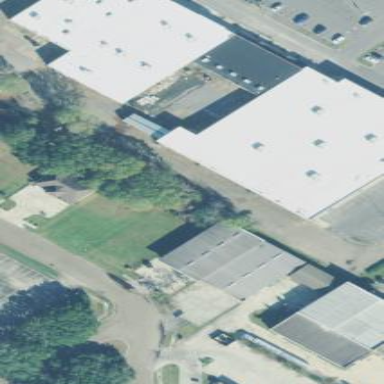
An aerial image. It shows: Variety store located in building.